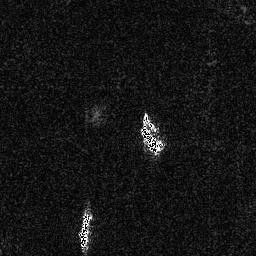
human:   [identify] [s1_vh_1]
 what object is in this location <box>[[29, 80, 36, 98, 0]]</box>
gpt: <ref>1 medium ship at the bottom</ref>